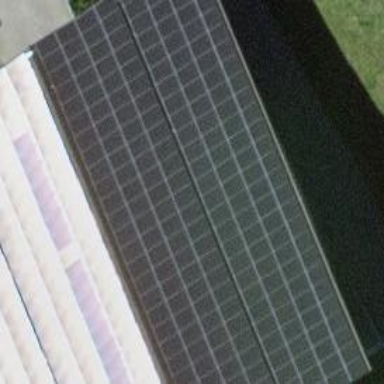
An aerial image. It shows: Solar power generator utilizing photovoltaic technology with solar photovoltaic panels.